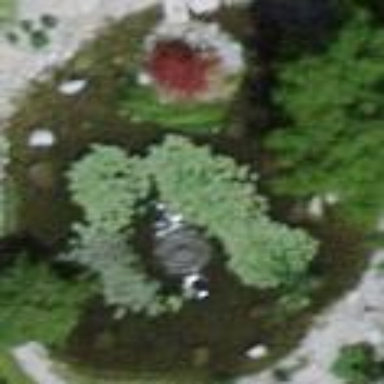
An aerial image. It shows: Pond with natural water.